Aerial crown-view tile of a tropical tree (Barro Colorado Island, Panama), acquired 20250124:
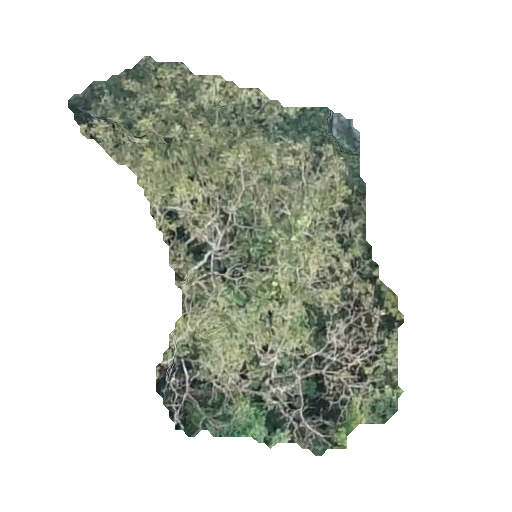
Species: Spondias mombin
GBIF accepted scientific name: Spondias mombin
Crown area: 120.114 m²